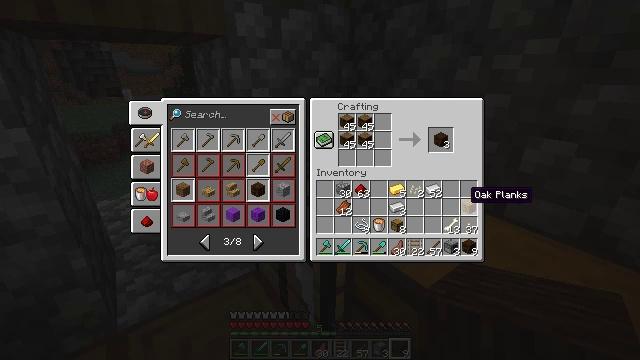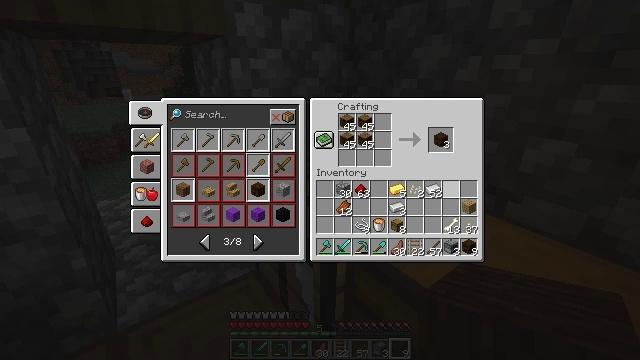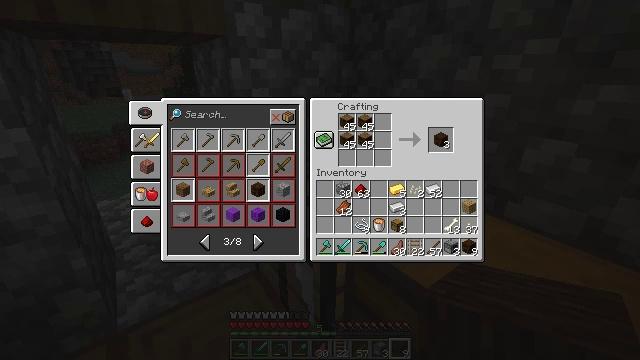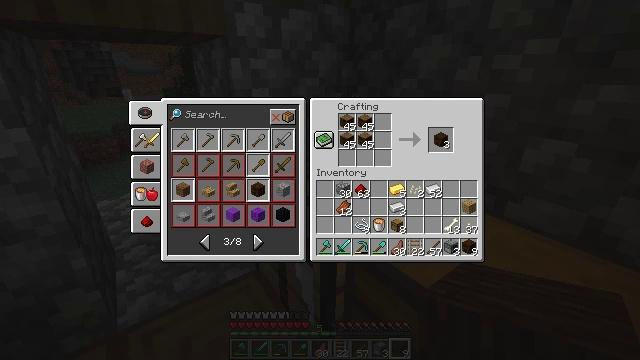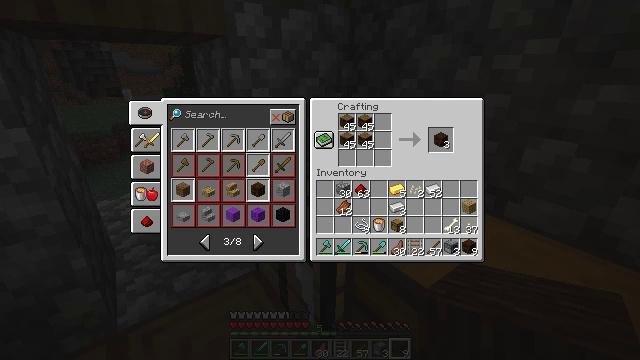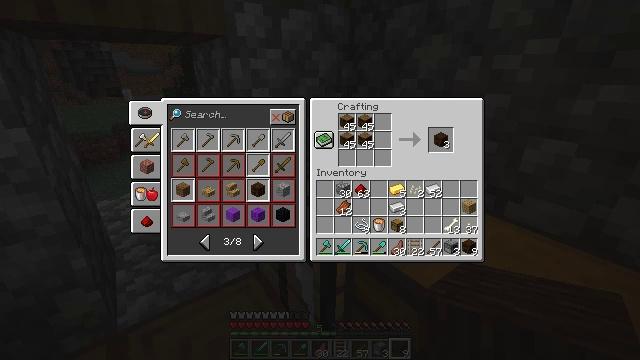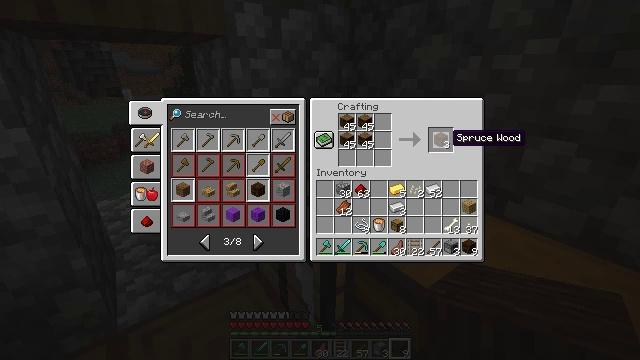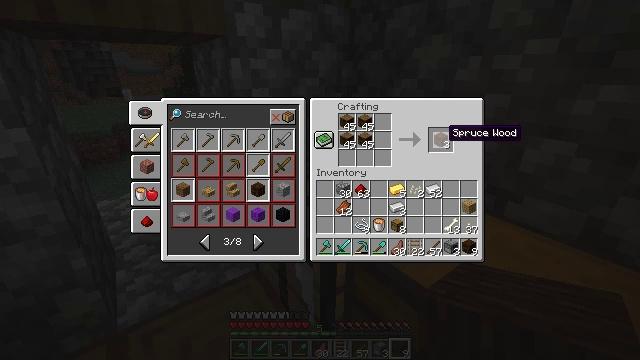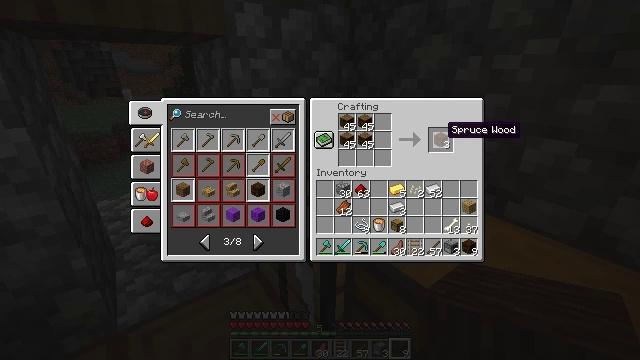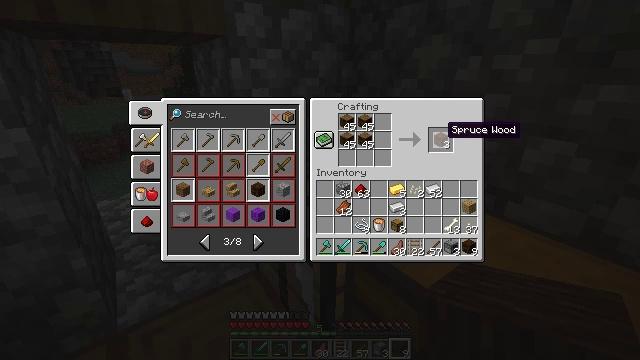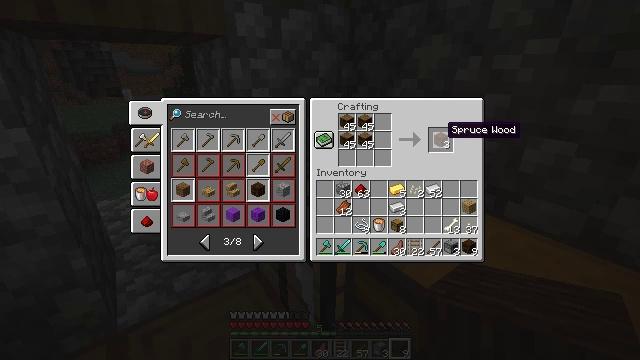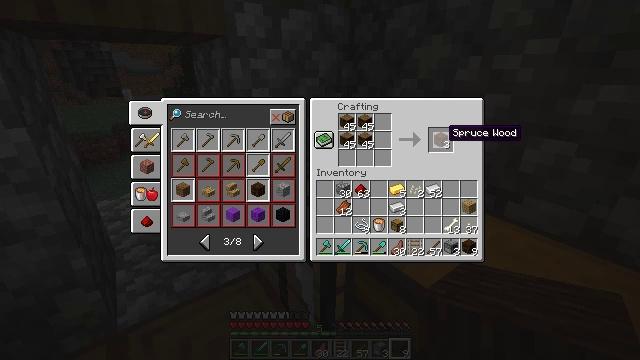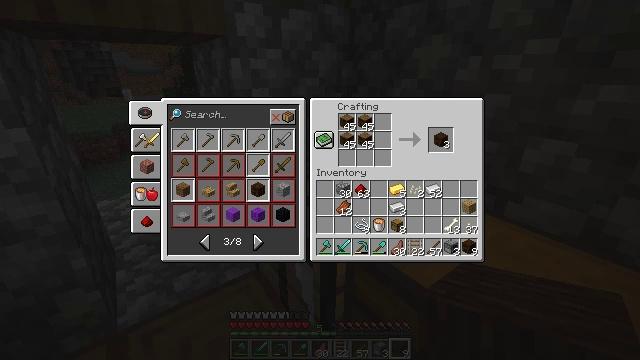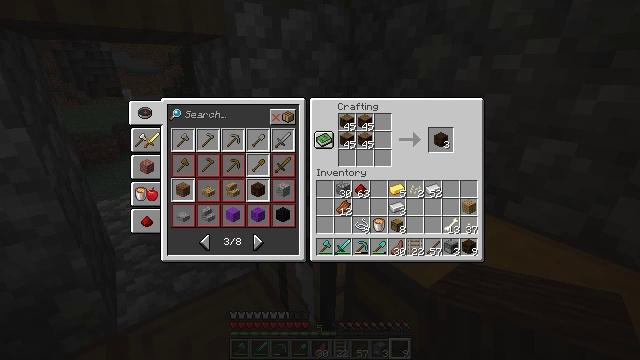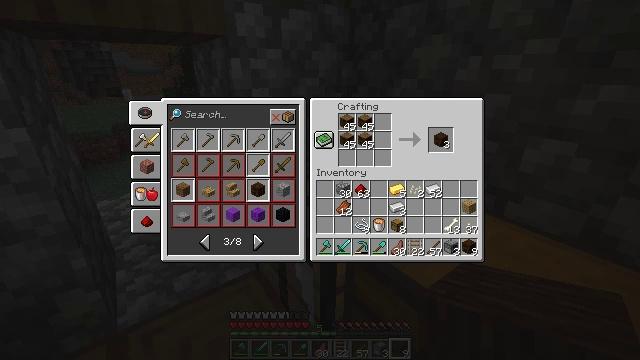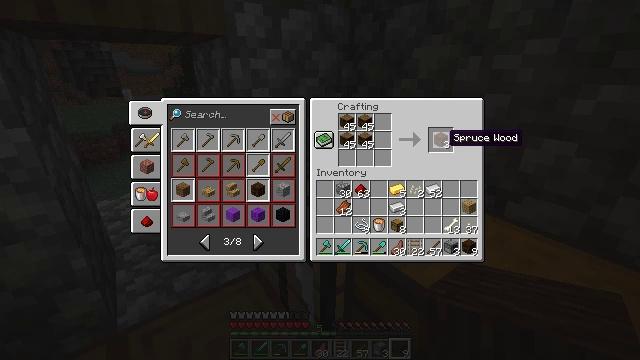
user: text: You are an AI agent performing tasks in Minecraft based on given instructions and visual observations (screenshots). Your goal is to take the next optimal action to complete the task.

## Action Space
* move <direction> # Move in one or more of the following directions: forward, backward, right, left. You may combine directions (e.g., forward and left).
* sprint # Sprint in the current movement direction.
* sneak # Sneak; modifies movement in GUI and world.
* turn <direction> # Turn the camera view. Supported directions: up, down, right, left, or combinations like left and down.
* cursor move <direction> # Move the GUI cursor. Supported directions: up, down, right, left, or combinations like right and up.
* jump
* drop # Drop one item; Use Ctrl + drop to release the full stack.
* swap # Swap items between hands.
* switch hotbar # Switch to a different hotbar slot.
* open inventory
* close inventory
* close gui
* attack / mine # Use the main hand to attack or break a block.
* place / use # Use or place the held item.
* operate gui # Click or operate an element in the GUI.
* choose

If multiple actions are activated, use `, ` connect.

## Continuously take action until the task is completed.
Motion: motion action
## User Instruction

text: Create spruce wood in your crafting grid.
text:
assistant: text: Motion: cursor move up
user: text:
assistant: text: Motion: cursor move up
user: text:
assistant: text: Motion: cursor move up
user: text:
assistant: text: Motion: no_op
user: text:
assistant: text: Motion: no_op
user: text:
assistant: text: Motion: no_op
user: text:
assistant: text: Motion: no_op
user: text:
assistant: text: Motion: no_op
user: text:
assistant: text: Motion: no_op
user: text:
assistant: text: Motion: no_op
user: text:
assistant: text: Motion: no_op
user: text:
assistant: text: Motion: cursor move right and down
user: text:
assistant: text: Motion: no_op
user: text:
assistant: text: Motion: no_op
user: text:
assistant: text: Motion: cursor move left
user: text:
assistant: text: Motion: no_op
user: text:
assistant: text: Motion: no_op
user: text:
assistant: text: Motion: no_op
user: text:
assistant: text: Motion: operate gui
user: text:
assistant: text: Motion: operate gui
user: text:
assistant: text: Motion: operate gui
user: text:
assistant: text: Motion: cursor move down
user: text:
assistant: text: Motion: cursor move right and down
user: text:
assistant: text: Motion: cursor move right and down
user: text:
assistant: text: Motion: cursor move down
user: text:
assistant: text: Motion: cursor move down
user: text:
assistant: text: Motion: no_op
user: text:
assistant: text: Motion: cursor move down
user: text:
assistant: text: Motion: no_op
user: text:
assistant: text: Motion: no_op